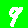
Digit: 9